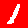
Digit: 1